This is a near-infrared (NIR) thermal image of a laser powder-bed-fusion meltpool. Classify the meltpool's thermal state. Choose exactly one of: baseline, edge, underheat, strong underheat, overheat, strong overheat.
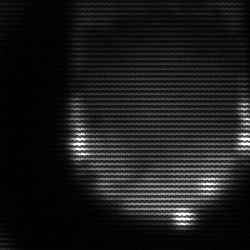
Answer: edge